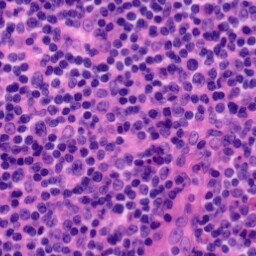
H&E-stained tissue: Tonsil